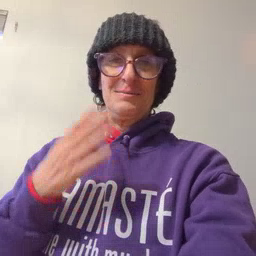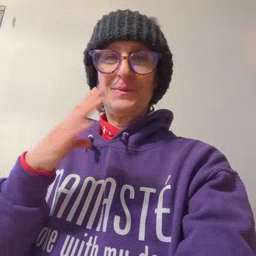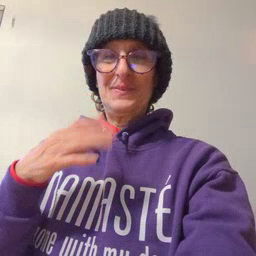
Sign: blue